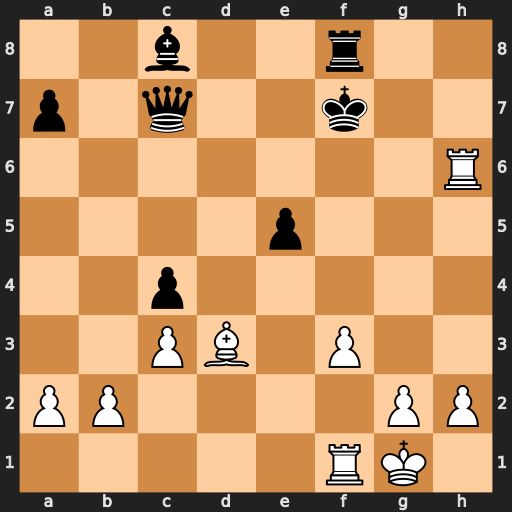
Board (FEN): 2b2r2/p1q2k2/7R/4p3/2p5/2PB1P2/PP4PP/5RK1
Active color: w
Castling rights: -
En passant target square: -
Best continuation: Rh7+ Kf6 Rxc7